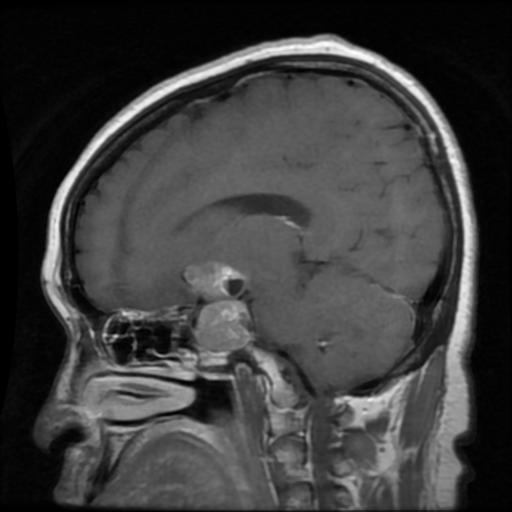
Label: pituitary